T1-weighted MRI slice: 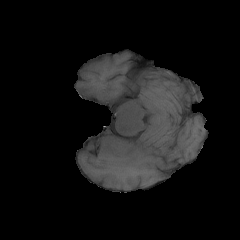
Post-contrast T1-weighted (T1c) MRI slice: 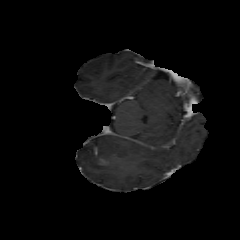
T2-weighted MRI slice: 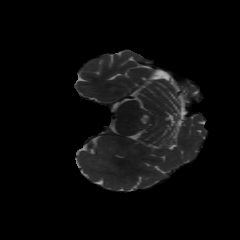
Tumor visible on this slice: yes